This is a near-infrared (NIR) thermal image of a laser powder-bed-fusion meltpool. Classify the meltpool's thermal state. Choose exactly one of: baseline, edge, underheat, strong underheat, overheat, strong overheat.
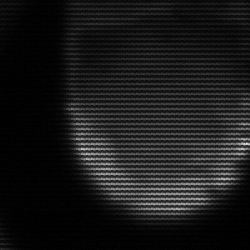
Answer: edge